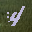
Label: 4